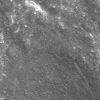
Atmospheric dust classification: not_dusty